Question: I've been playing around with Android lately and I've run into a problem building UIs. More precisely, I'm pretty sure when I was building the first layout, the layout editor in Eclipse adjusted the visible area so when I added new widgets, it stretched in height to display them.
Now I have a problem that whenever the widgets fill the area, it's impossible for me to properly lay them out since the preview window displays only the height of a single screen, even if it's a simple LinearLayout with a bunch of textviews to fill about 2 screen heights.
Also, I'm using the latest stable Eclipse and ADT plugin, target platform is 2.2.
What I meant was that the editor doesn't display the elements that don't fit inside a single screen height and clips the stuff (see the image to see how it clips, there are actually 2 more textviews that are clipped totally) which makes impossible to build UIs that are taller that a single screen height.

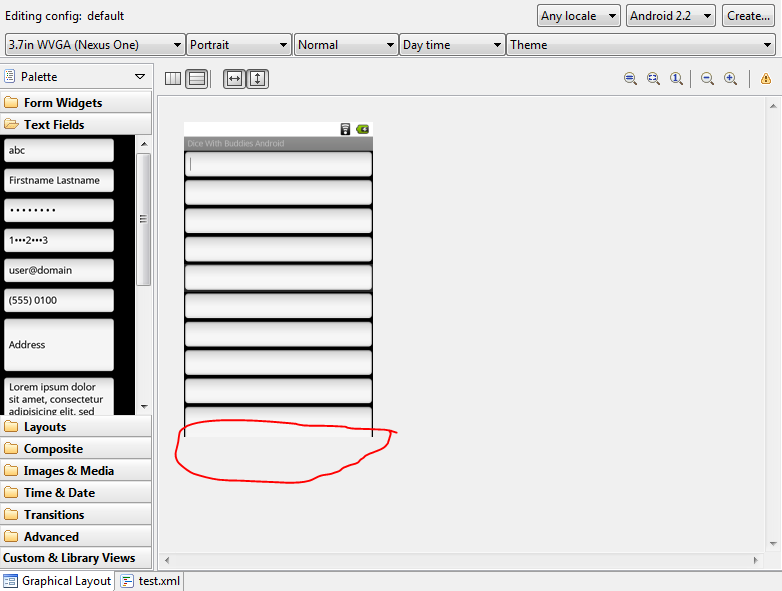
Answer: That's normal there is a clipping occuring. I just tested it on my eclipse and I have the same behavior than you.
If what you want to achieve is creating a layout bigger than your screen size, you should use scroll views (and insert your initial layout in it):
'''
<?xml version="1.0" encoding="utf-8"?>
<ScrollView
xmlns:android="http://schemas.android.com/apk/res/android"
android:layout_width="fill_parent"
android:layout_height="fill_parent"
isScrollContainer="true" >
<LinearLayout
xmlns:android="http://schemas.android.com/apk/res/android"
android:id="@+id/exampleView"
android:layout_width="fill_parent"
android:layout_height="fill_parent"
android:gravity="center_horizontal"
android:orientation="vertical" >
...
'''
Once in scroll mode, the layout will auto adjust.